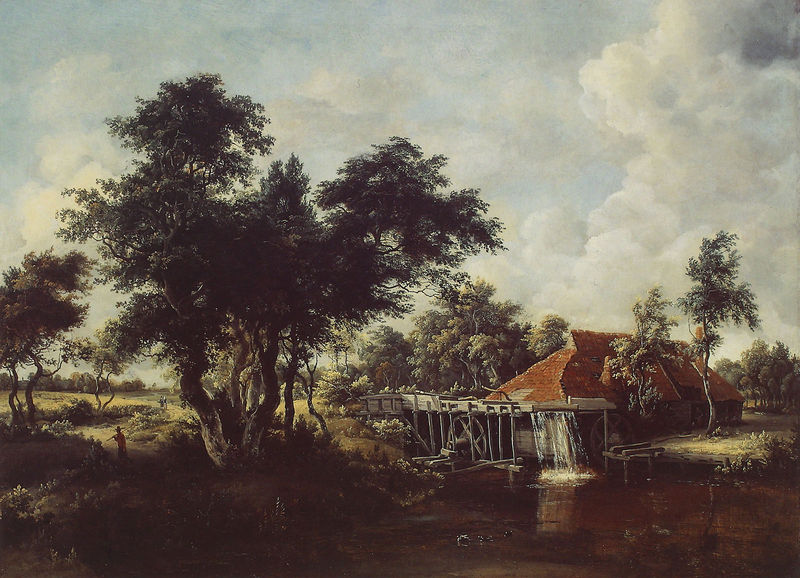
Titel: Waldlandschaft mit Wassermühle
Künstler: Meindert Hobbema
Institution: Chicago, The Art Institute
Schlagwörter: baum, blau, himmel, mann, wasser, wolken, bäume, fluss, grün, landschaft, see, holz, ölbild, dach, gras, haus, rot, malerei, mensch, bach, mühle, natur, weide, brücke, hütte, wald, wasserfall, bewölkt, enten, damm, constable, tiefe, bauer, malerisch, fließen, mühlrad, wasserrad, energie, hilmme, wasserräder, essex